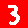
Digit: 3